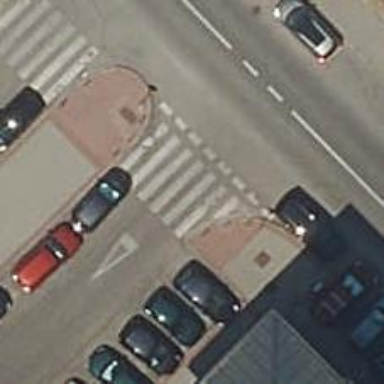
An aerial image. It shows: Asphalt footway with zebra crossing.